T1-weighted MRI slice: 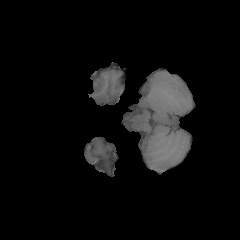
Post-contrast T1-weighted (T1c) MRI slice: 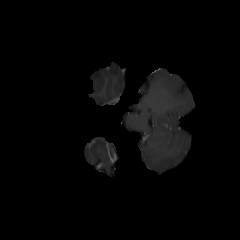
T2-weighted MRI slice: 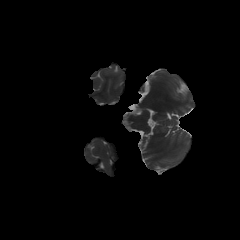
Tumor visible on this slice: no